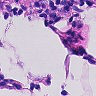
Metastatic tissue present: no